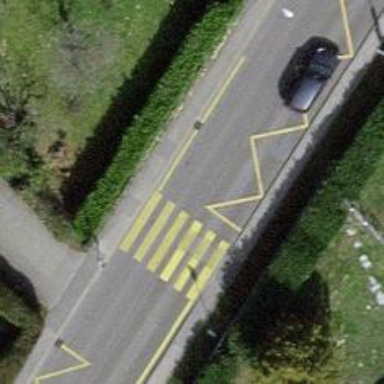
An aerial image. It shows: Zebra crossing on the road.